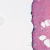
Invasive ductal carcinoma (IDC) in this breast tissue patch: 0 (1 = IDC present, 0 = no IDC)